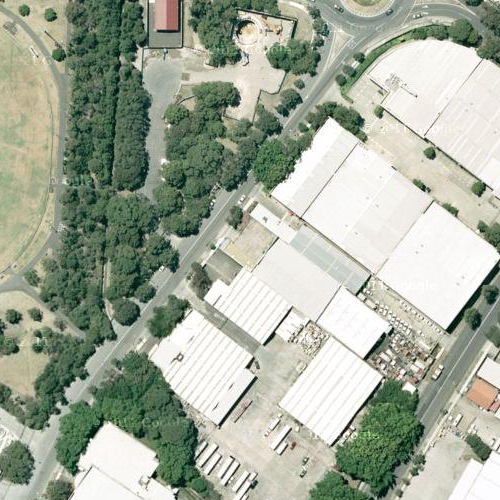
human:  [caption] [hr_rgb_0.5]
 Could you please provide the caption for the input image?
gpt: This is an industrial area with some different white buildings .

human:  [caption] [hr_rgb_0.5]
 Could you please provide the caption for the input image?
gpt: An industrial area with many white buildings and some roads go through this area .

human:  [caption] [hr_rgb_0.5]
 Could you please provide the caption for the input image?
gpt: An industrial area with many white buildings and some roads go through this area .

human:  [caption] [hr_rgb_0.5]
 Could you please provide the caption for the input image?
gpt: Some roads with plants on the roadside go through the industrial area .

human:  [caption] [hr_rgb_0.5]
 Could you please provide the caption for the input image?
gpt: There are some white buildings in the industrial area with some roads go through .